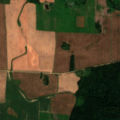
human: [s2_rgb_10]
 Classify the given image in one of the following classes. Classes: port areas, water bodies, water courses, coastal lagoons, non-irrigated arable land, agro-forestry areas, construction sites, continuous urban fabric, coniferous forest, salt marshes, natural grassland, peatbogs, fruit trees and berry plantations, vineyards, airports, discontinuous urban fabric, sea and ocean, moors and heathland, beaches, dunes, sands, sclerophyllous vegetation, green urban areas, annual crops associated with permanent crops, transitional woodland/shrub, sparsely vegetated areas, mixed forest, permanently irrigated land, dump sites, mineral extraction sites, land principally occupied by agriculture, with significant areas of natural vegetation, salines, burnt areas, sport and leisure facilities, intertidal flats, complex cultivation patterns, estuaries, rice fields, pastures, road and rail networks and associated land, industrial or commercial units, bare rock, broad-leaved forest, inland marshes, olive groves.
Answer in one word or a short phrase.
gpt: non-irrigated arable land, land principally occupied by agriculture, with significant areas of natural vegetation, broad-leaved forest